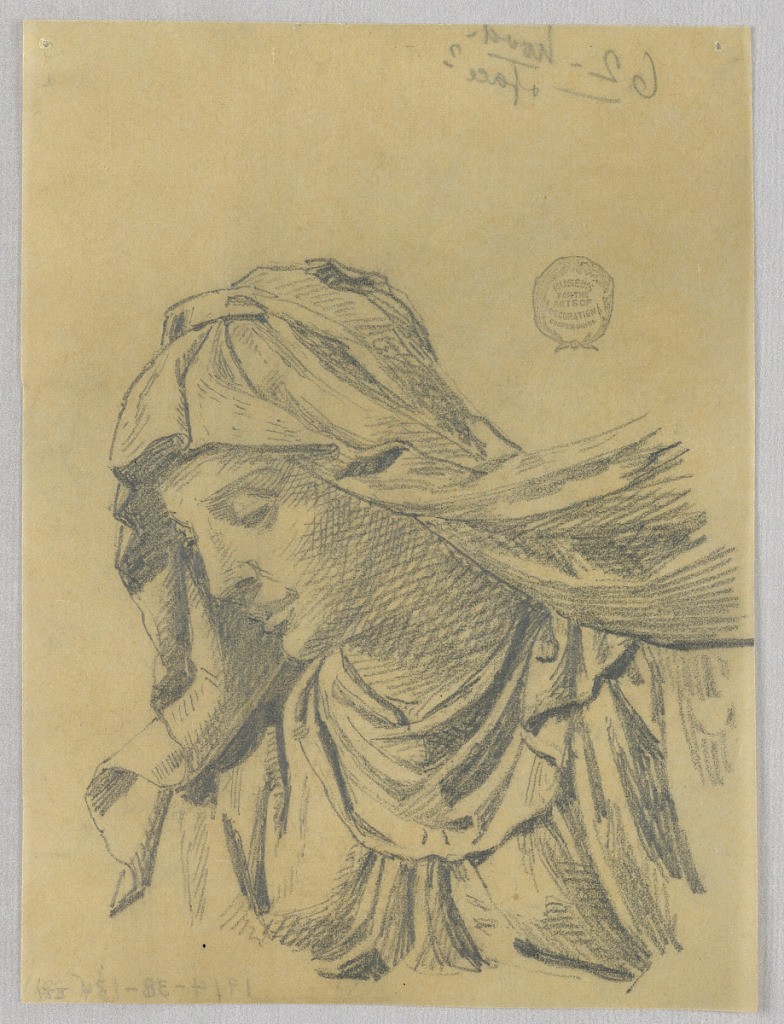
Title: Study for Bust of the Madonna
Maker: Francis Augustus Lathrop, American, 1849–1909
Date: ca. 1895
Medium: Graphite on tracing paper
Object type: Drawing
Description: Head and bust in drapery. She looks down to the left.